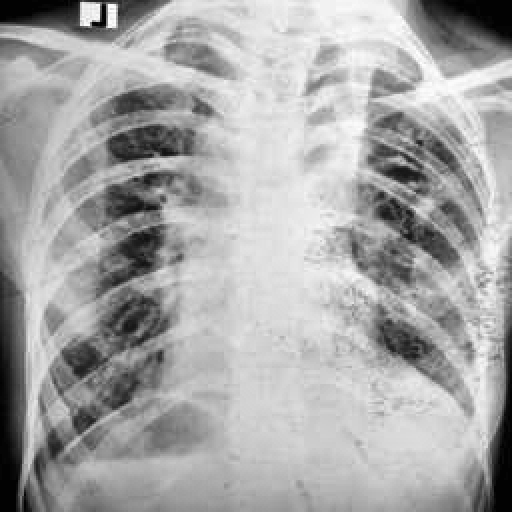
Finding: TUBERCULOSIS